Question: I was creating a function with JavaScript. The basic motive of the function was to replace text of an element with . I wanted to change the with . But that didn't happen.
I was successful in changing the part of text, but the image didn't show up - the code for the image did.

My code:
'''
function comment_emo_change() {
var comment_content = document.getElementsByClassName("comment_text");
for (i = 0; i < comment_content.length; i++) {
var con_cmo = comment_content[i].textContent;
var new_con_cmo = con_cmo.replace(":)", "<img src='/scripts/smiley-emocone.gif' class='smiley-emocone'></img>");
comment_content[i].textContent = new_con_cmo;
}
}
comment_emo_change();
'''
I want the image to appear instead of its code.
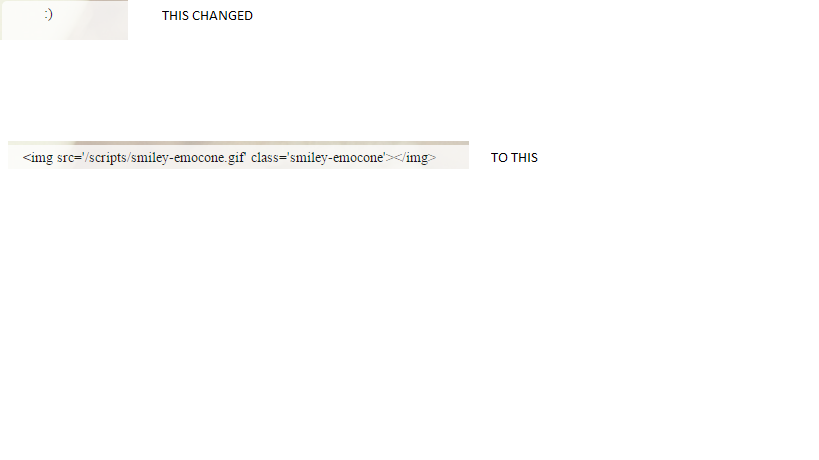
Answer: You probably want to use 'innerHTML' instead of 'textContent'.